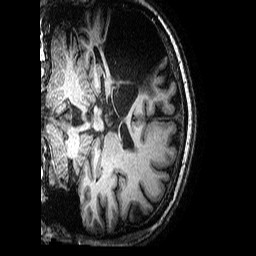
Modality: T1w
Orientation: coronal
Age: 52
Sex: male
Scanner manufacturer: siemens
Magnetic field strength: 3 T
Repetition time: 2.25 s
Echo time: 0.00452 s